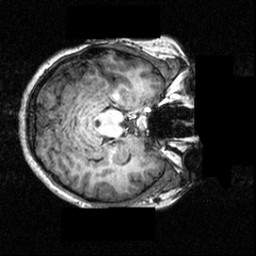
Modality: T1w
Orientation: axial
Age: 18
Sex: female
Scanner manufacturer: siemens
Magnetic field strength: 3.951 T
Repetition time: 1.5 s
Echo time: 0.00335 s